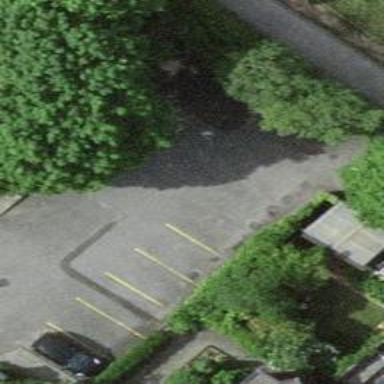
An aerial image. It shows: Parking area with surface.